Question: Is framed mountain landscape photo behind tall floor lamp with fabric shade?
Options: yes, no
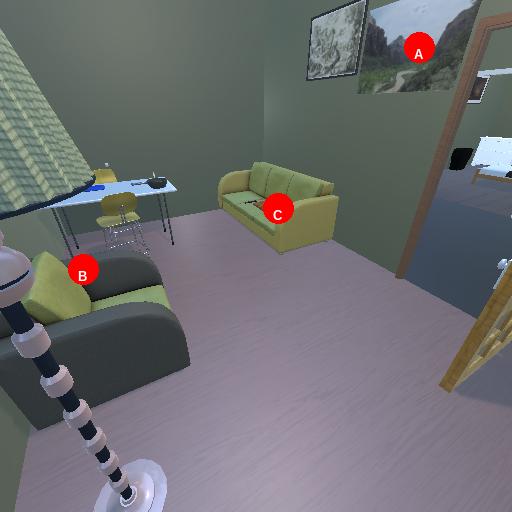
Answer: yes